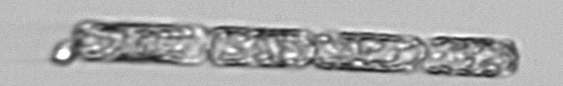
Label: Dactyliosolen_fragilissimus